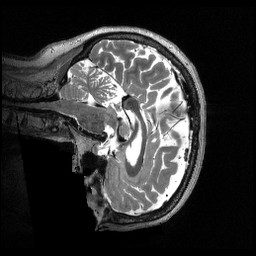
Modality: T2w
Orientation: sagittal
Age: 70
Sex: female
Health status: healthy
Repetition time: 3.2 s
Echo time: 0.563 s